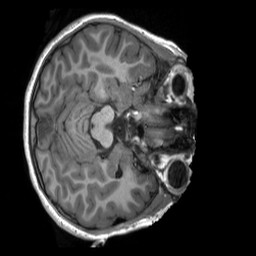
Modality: T1w
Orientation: axial
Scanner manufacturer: siemens
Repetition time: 2.3 s
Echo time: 0.00229 s